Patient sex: F
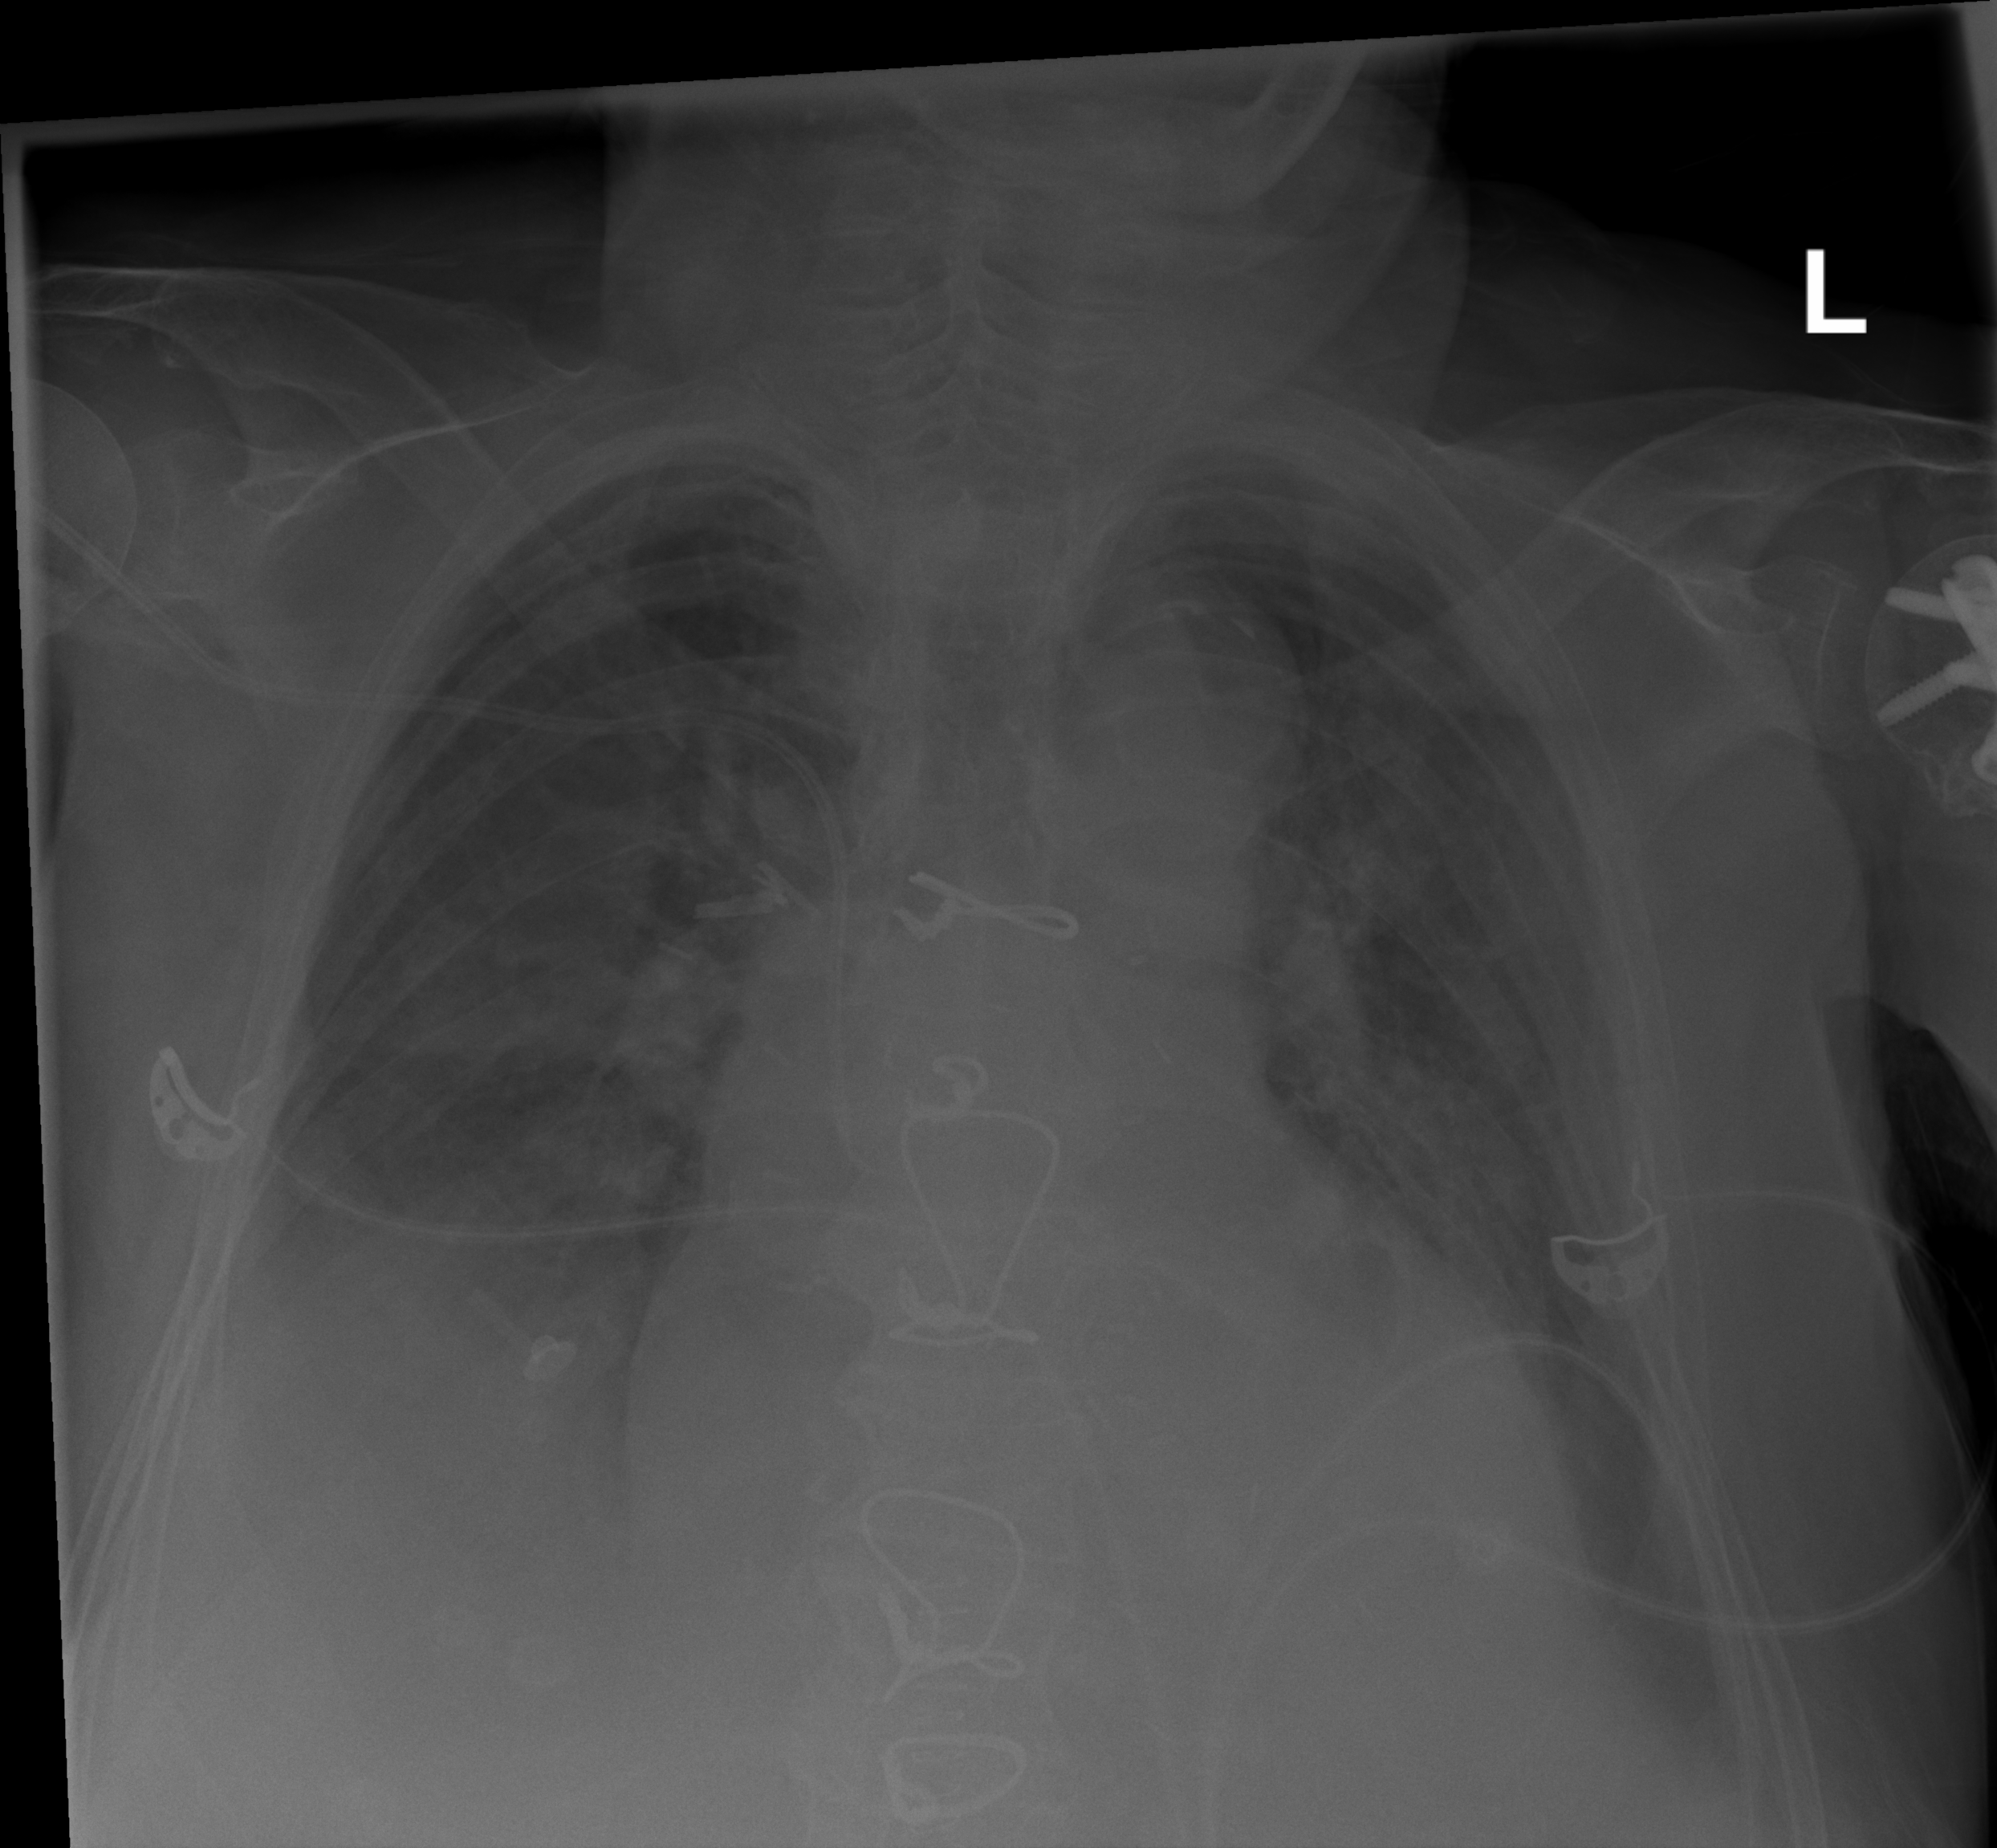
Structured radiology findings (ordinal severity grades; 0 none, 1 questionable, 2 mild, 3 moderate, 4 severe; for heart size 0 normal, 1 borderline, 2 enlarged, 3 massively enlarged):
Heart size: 2
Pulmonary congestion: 2
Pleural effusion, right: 3
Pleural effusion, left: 2
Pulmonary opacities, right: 2
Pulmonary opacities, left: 2
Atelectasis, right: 3
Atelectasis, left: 3